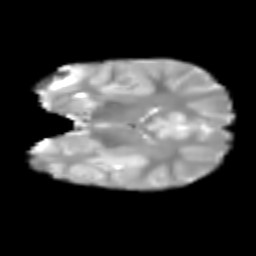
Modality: T2w
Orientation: coronal
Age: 7
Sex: female
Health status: healthy